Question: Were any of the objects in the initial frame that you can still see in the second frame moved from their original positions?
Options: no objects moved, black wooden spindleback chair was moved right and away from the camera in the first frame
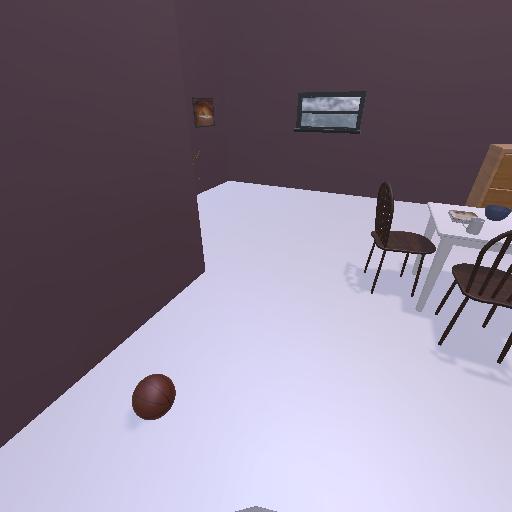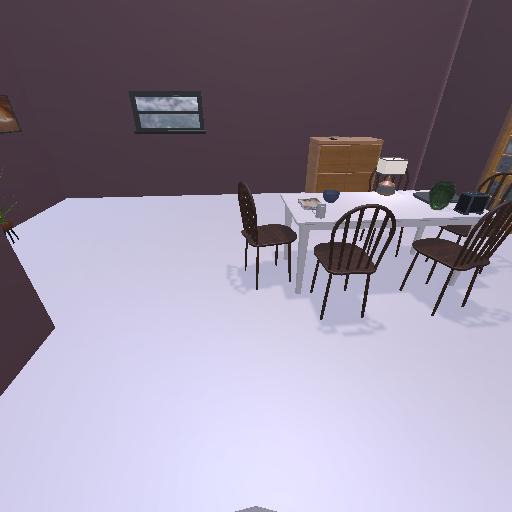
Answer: no objects moved